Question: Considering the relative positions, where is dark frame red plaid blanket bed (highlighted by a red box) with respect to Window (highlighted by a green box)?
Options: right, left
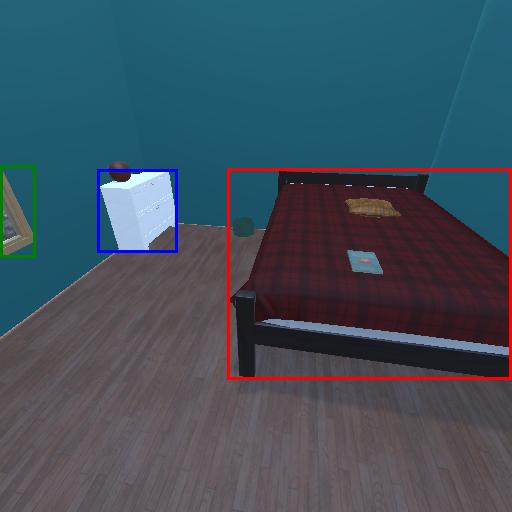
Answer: right